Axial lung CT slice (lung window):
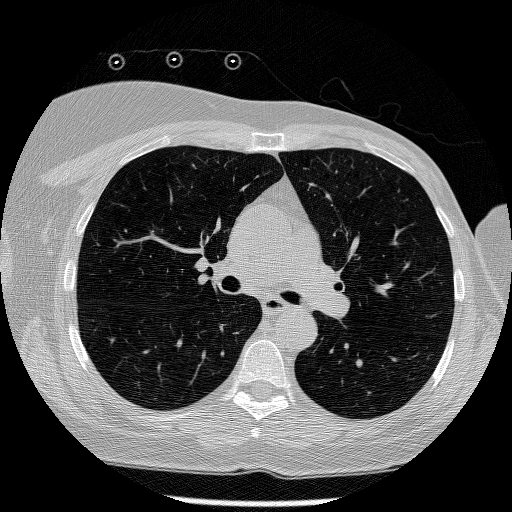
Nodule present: no